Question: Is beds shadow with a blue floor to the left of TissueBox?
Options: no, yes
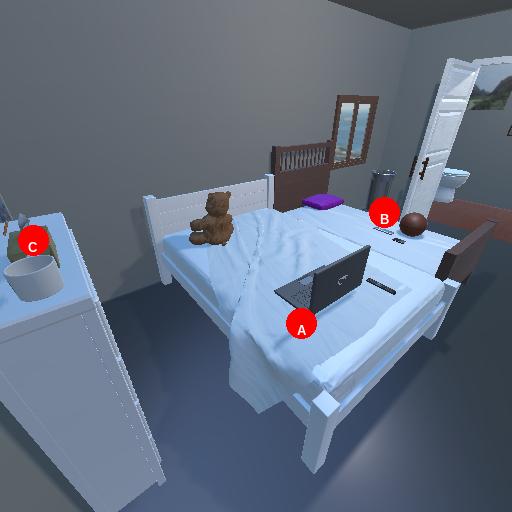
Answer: no